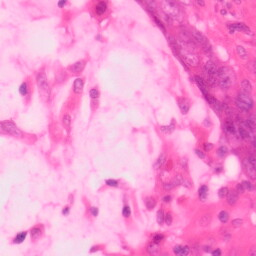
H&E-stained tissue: Colon